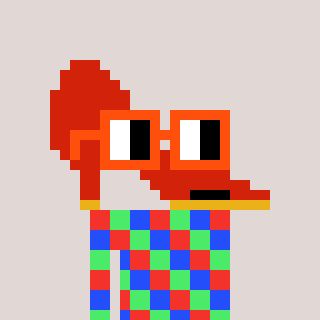
a pixel art character with square orange glasses, a highheel-shaped head and a grayscale-colored body on a warm background